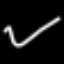
Label: squiggle